Question: can any one help me to create balow image cutomize seek bar
i have already go throught
<URL>
and <URL>
but i am not success to create my custome seekbar pls help me

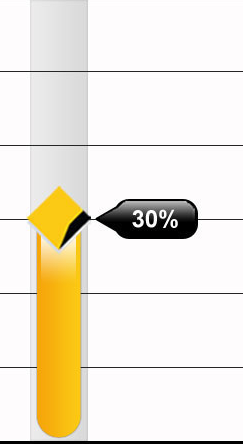
Answer: Use Library From This Link: <URL> and put into your project,
Now Create A Seekbar Like This Class:
'''
package com.tokaracamara.android.verticalslidevar;
import android.content.Context;
import android.graphics.Bitmap;
import android.graphics.Bitmap.Config;
import android.graphics.BitmapFactory;
import android.graphics.Canvas;
import android.graphics.Color;
import android.graphics.Paint;
import android.graphics.Point;
import android.graphics.Rect;
import android.graphics.Typeface;
import android.graphics.drawable.BitmapDrawable;
import android.graphics.drawable.Drawable;
import android.util.AttributeSet;
import android.view.MotionEvent;
public class DemoSeek extends AbsVerticalSeekBar {
public interface OnSeekBarChangeListener {
void onProgressChanged(DemoSeek seekBar, int progress, boolean fromUser);
void onStartTrackingTouch(DemoSeek seekBar);
void onStopTrackingTouch(DemoSeek seekBar);
}
private OnSeekBarChangeListener mOnSeekBarChangeListener;
private Drawable progressDrawable;
private Rect barBounds, labelTextRect;
private Bitmap labelBackground;
private Point labelPos;
private Paint labelTextPaint, labelBackgroundPaint;
int viewWidth, barHeight, labelOffset;
// private int thumbX;
float progressPosX;
private String expression;
public DemoSeek(Context context) {
super(context);
// Log.i("Seekbar", "DemoSeek");
progressDrawable = getProgressDrawable();
// labelBackground = BitmapFactory.decodeResource(getResources(),
// R.drawable.thumb_marker);
labelBackground = drawableToBitmap(mThumb);
labelTextPaint = new Paint();
labelTextPaint.setColor(Color.WHITE);
labelTextPaint.setTypeface(Typeface.DEFAULT_BOLD);
labelTextPaint.setAntiAlias(true);
labelTextPaint.setDither(true);
labelTextPaint.setTextSize(13f);
labelBackgroundPaint = new Paint();
barBounds = new Rect();
labelTextRect = new Rect();
labelPos = new Point();
}
public Bitmap drawableToBitmap(Drawable drawable) {
if (drawable instanceof BitmapDrawable) {
return ((BitmapDrawable) drawable).getBitmap();
}
Bitmap bitmap = Bitmap.createBitmap(drawable.getIntrinsicWidth(),
drawable.getIntrinsicHeight(), Config.ARGB_8888);
Canvas canvas = new Canvas(bitmap);
drawable.setBounds(0, 0, canvas.getWidth(), canvas.getHeight());
drawable.draw(canvas);
return bitmap;
}
@Override
void onProgressRefresh(float scale, boolean fromUser) {
super.onProgressRefresh(scale, fromUser);
if (mOnSeekBarChangeListener != null) {
mOnSeekBarChangeListener.onProgressChanged(this, getProgress(),
fromUser);
}
}
public DemoSeek(Context context, AttributeSet attrs) {
super(context, attrs);
progressDrawable = getProgressDrawable();
labelBackground = BitmapFactory.decodeResource(getResources(),
R.drawable.thumb_with_arrow);
labelTextPaint = new Paint();
labelTextPaint.setColor(Color.WHITE);
labelTextPaint.setTypeface(Typeface.DEFAULT_BOLD);
labelTextPaint.setAntiAlias(true);
labelTextPaint.setDither(true);
labelTextPaint.setTextSize(15f);
labelBackgroundPaint = new Paint();
barBounds = new Rect();
labelTextRect = new Rect();
labelPos = new Point();
}
@Override
protected void onMeasure(int widthMeasureSpec, int heightMeasureSpec) {
super.onMeasure(widthMeasureSpec, heightMeasureSpec);
// Log.i("Seekbar", "onMeasure");
if (labelBackground != null) {
viewWidth = getMeasuredWidth();
barHeight = getMeasuredHeight() - getPaddingTop()
- getPaddingBottom();
setMeasuredDimension(viewWidth + labelBackground.getWidth(),
barHeight + labelBackground.getHeight() / 2);
}
}
@Override
protected void onDraw(Canvas canvas) {
canvas.save();
if (labelBackground != null) {
barBounds.left = getPaddingLeft();
barBounds.top = (int) (labelBackground.getHeight() / 2f);
barBounds.right = barBounds.left + viewWidth - getPaddingRight()
- getPaddingLeft();
barBounds.bottom = barBounds.top + barHeight - getPaddingBottom()
- getPaddingTop();
progressPosX = barBounds.top
+ ((float) this.getProgress() / (float) this.getMax())
* barBounds.height() + getTopPaddingOffset();
labelPos.y = getBottom() - (int) progressPosX - labelOffset
+ (int) (getProgress() * 0.1f);
labelPos.x = getPaddingLeft();
progressDrawable = getProgressDrawable();
progressDrawable.setBounds(barBounds.left, barBounds.top,
barBounds.right, getBottom());
progressDrawable.draw(canvas);
String pro = getProgress() * multiplier + "";
if (expression != null) {
pro = pro.concat(expression);
}
labelTextPaint.getTextBounds(pro, 0, pro.length(), labelTextRect);
canvas.drawBitmap(labelBackground, labelPos.x, labelPos.y,
labelBackgroundPaint);
canvas.drawText(pro, labelPos.x + labelBackground.getWidth() / 2
- labelTextRect.width() / 2 + 15, labelPos.y
+ labelBackground.getHeight() / 2 + labelTextRect.height()
/ 2 - 5, labelTextPaint);
}
canvas.restore();
}
@Override
public boolean onTouchEvent(MotionEvent event) {
invalidate();
return super.onTouchEvent(event);
}
public void setOnSeekBarChangeListener(
com.tokaracamara.android.verticalslidevar.DemoSeek.OnSeekBarChangeListener onSeekBarChangeListener) {
mOnSeekBarChangeListener = (OnSeekBarChangeListener) onSeekBarChangeListener;
}
@Override
void onStartTrackingTouch() {
if (mOnSeekBarChangeListener != null) {
mOnSeekBarChangeListener.onStartTrackingTouch(this);
}
}
@Override
void onStopTrackingTouch() {
if (mOnSeekBarChangeListener != null) {
mOnSeekBarChangeListener.onStopTrackingTouch(this);
}
}
private int multiplier = 1;
public void setMultiplier(int multiplier) {
this.multiplier = multiplier;
}
public int getMultiplier() {
return multiplier;
}
public void setExpression(String expression) {
this.expression = expression.trim();
}
public String getExpression() {
return expression;
}
'''
}
Create Xml Like This:
'''
<com.tokaracamara.android.verticalslidevar.DemoSeek
android:id="@+id/v_four_university"
android:layout_width="@dimen/vs_width"
android:layout_height="match_parent"
android:clickable="false"
android:focusable="false"
android:longClickable="false"
android:progress="50"
android:progressDrawable="@drawable/progress_vertical"
android:saveEnabled="false"
android:thumb="@drawable/your thumb" />
'''